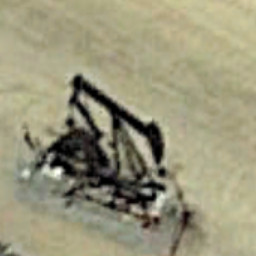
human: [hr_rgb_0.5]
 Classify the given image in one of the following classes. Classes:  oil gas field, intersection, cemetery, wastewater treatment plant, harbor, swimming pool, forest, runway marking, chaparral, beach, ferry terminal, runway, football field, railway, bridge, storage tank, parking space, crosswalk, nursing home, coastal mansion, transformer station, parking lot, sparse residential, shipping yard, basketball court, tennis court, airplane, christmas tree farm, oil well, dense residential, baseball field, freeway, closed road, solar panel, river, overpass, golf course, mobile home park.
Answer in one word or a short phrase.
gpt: oil well